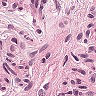
Metastatic tissue present: yes